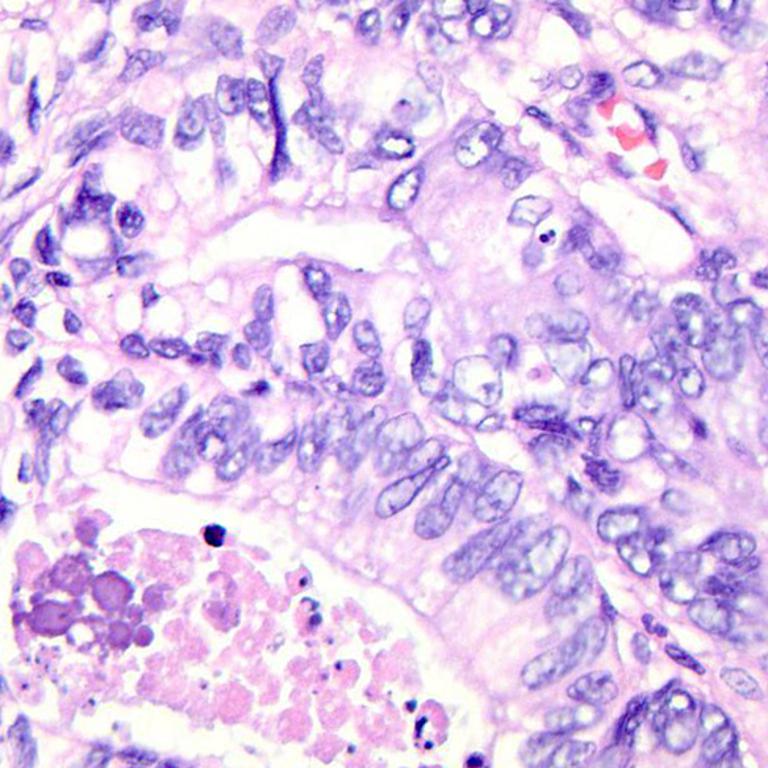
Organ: colon
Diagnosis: adenocarcinomas